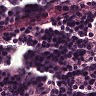
Metastatic tissue present: no